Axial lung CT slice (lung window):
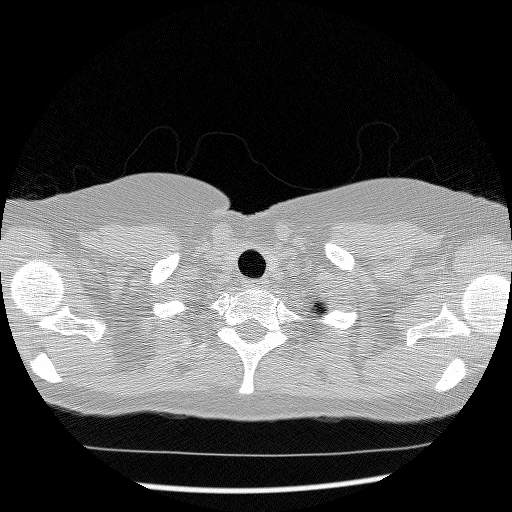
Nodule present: no